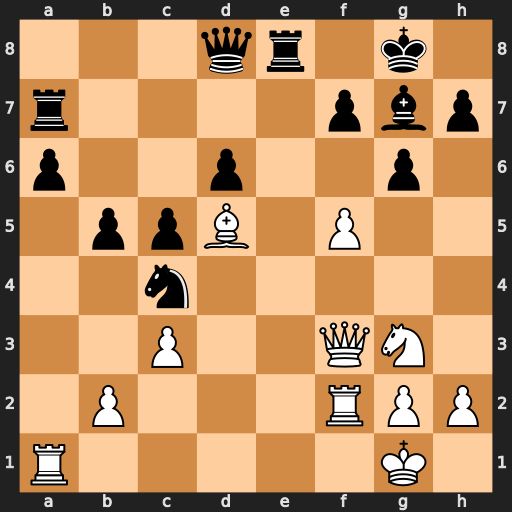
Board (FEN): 3qr1k1/r4pbp/p2p2p1/1ppB1P2/2n5/2P2QN1/1P3RPP/R5K1
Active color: w
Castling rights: -
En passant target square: -
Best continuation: fxg6 hxg6 Bxf7+ Rxf7 Qxf7+